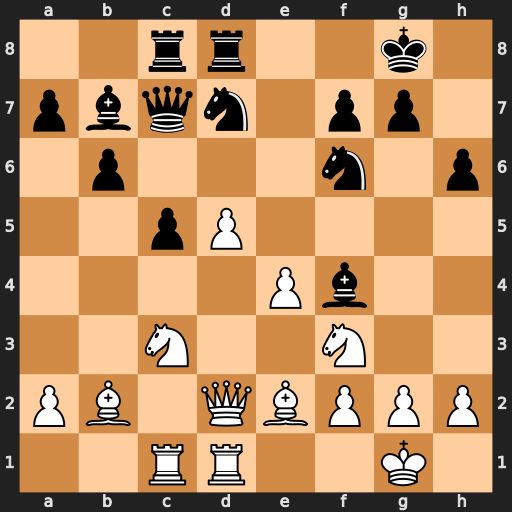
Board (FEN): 2rr2k1/pbqn1pp1/1p3n1p/2pP4/4Pb2/2N2N2/PB1QBPPP/2RR2K1
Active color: w
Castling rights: -
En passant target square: -
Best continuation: d6 Bxd6 Qxd6 Qxd6 Rxd6